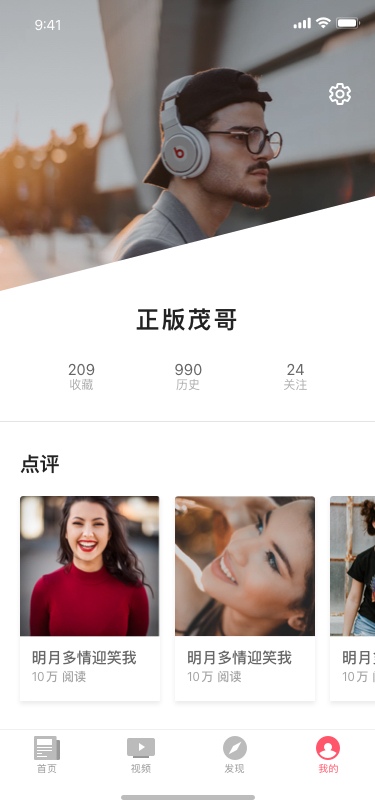
Text in this UI design:
正版茂哥
209
收藏
990
历史
24
关注
点评
明月多情迎笑我
10万 阅读
明月多情迎笑我
10万 阅读
明月多情迎笑我
10万 阅读